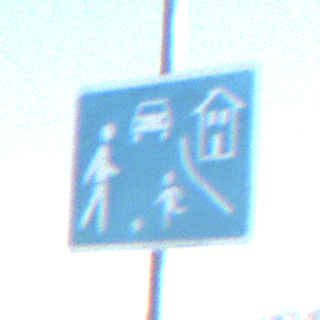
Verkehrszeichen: BeginnVerkehrsberuhigterBereich
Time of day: MorningAfternoon
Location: Outdoor (Nature)
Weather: PartlyCloudy
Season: NotSpecified
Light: Natural